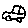
Label: car